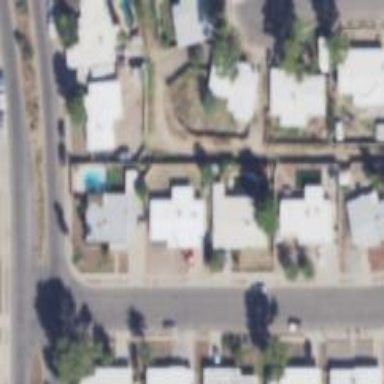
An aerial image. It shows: Alley classified as service road.